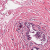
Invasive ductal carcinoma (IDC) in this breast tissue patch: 0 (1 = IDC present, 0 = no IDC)